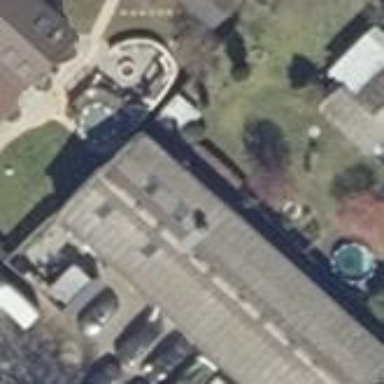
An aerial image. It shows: Car repair shop located in building.